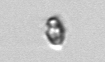
Label: Heterocapsa_rotundata